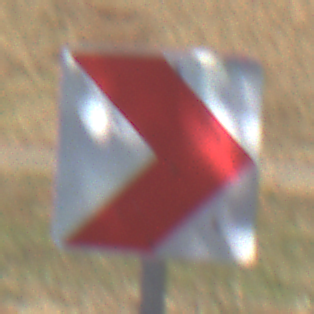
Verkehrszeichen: RichtungstafelnInKurvenKleinLinks
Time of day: Midday
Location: Outdoor (RoadRail)
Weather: Clear
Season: Summer
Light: Natural